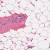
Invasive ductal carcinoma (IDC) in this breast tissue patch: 0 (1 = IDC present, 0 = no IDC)